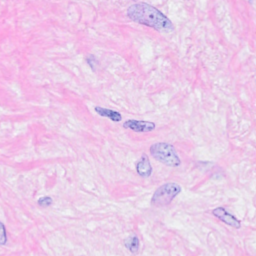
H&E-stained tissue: Breast